Field crop: maize
Growth stage: 2
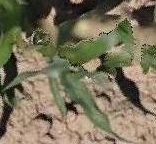
Species: maize